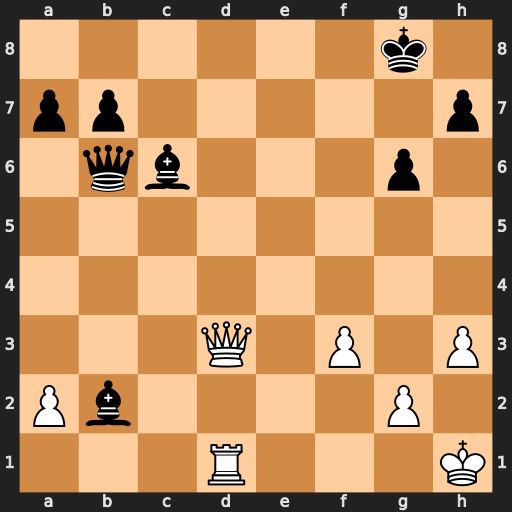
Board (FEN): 6k1/pp5p/1qb3p1/8/8/3Q1P1P/Pb4P1/3R3K
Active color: w
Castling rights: -
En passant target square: -
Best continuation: Rb1 Qf2 Qb3+